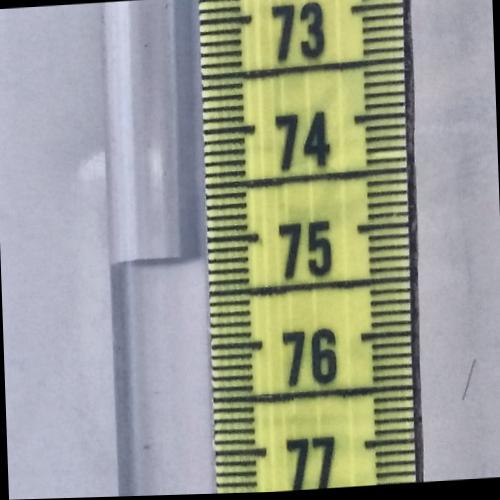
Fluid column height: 75.2 cm